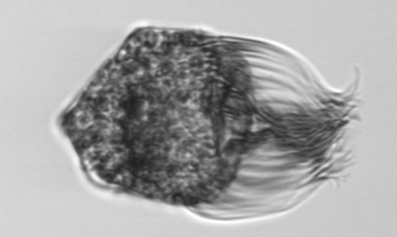
Label: Pelagostrobilidium